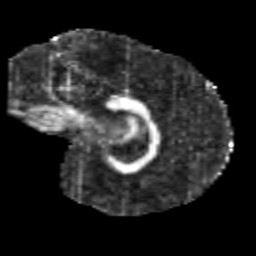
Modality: FA
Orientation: sagittal
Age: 10
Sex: male
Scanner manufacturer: siemens
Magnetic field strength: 3 T
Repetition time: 3.8 s
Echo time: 0.07 s